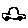
Label: car